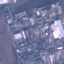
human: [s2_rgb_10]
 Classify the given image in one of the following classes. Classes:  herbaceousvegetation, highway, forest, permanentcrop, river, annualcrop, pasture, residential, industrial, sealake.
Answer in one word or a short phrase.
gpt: Industrial